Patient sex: M
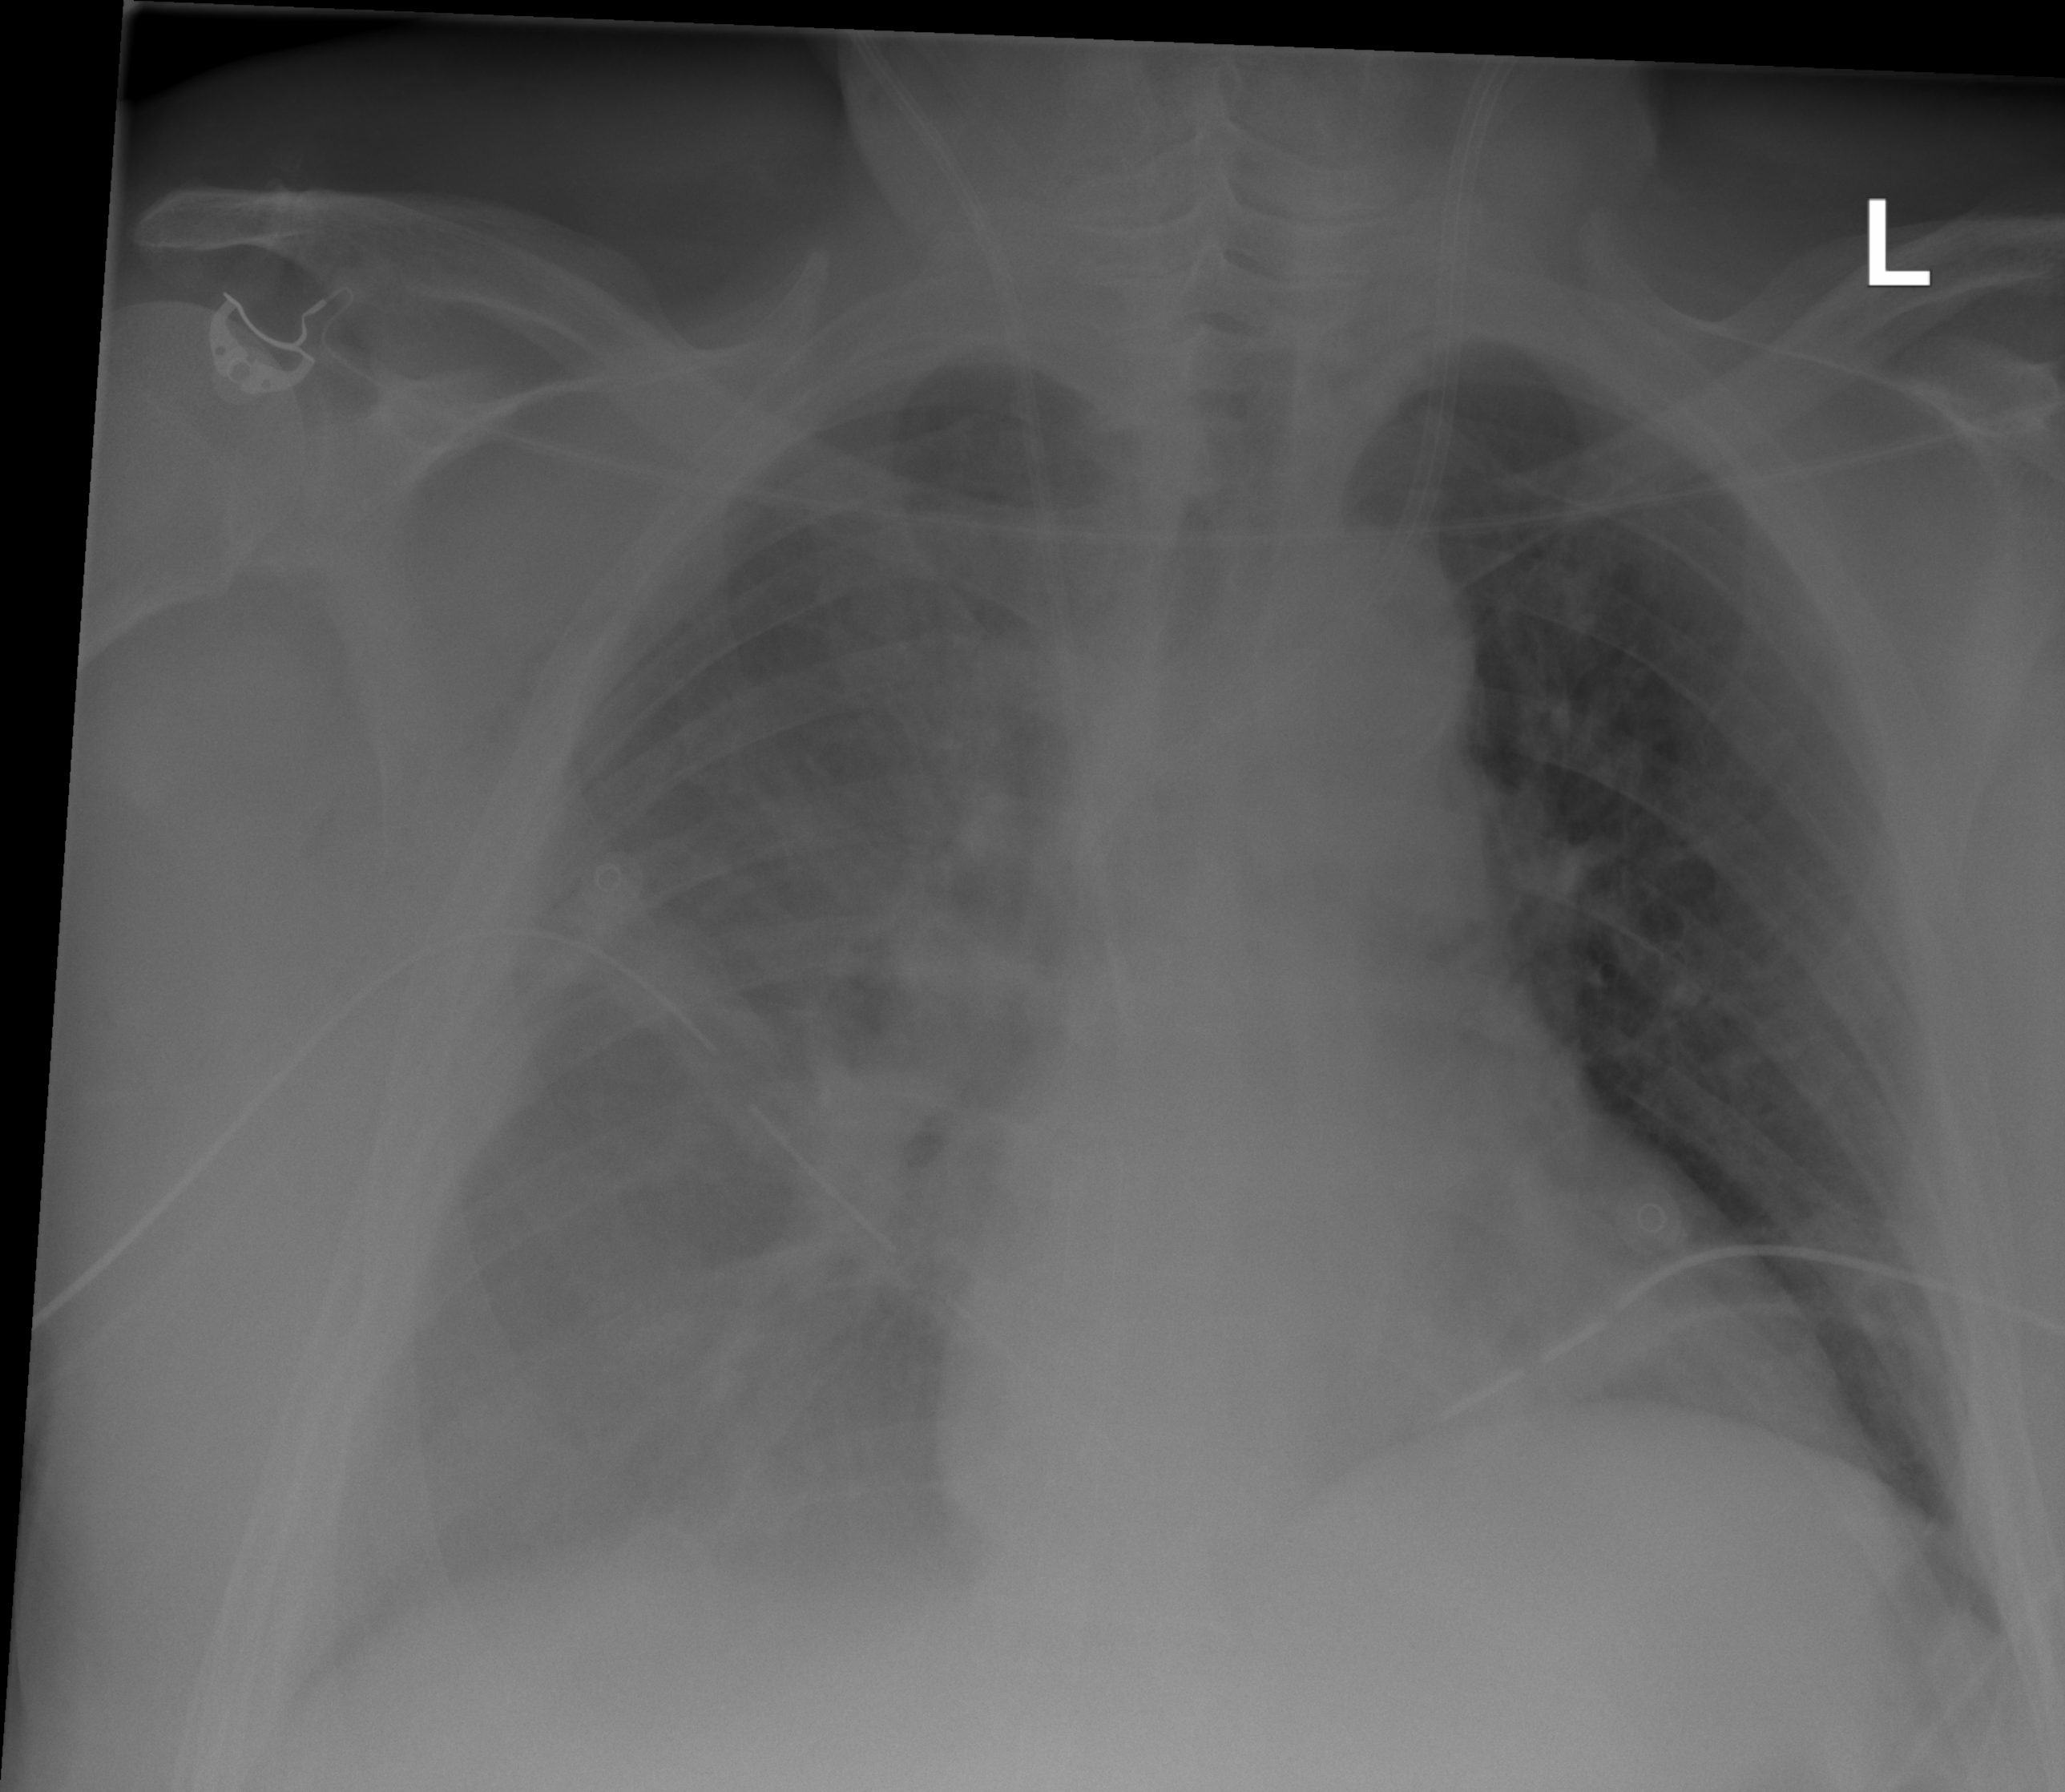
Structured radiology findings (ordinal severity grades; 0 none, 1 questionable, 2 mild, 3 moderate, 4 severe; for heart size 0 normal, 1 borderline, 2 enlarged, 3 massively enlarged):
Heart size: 1
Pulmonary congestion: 2
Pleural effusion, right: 3
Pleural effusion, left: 0
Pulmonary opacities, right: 2
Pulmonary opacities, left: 1
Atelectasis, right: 2
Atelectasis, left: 2